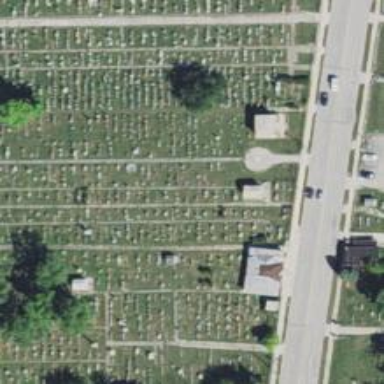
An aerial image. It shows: Sector in the cemetery.